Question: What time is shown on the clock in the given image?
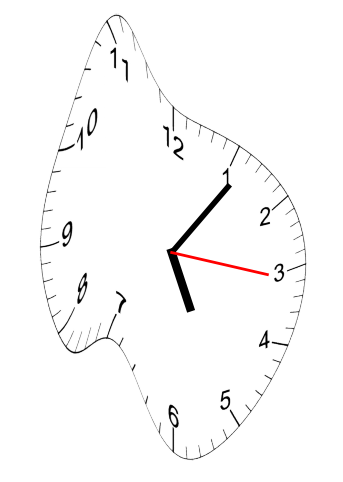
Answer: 05:06:16